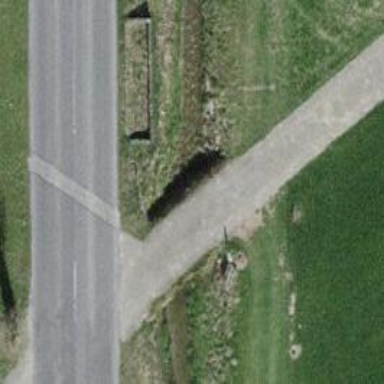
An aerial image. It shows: Tunnel.